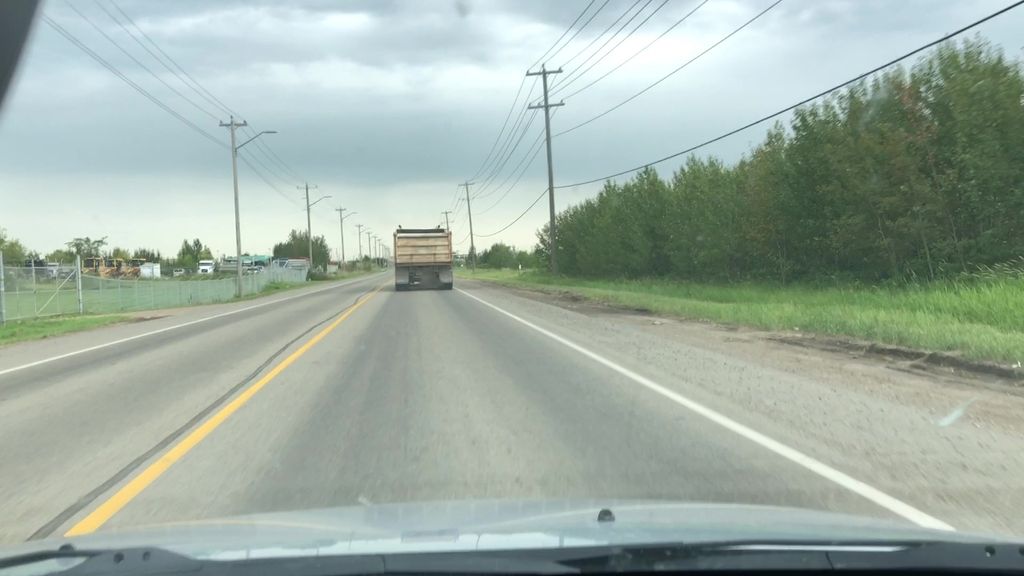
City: edmonton